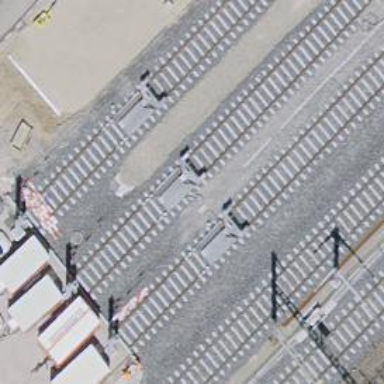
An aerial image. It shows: Railway buffer stop.